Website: lowes
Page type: customer-info-address
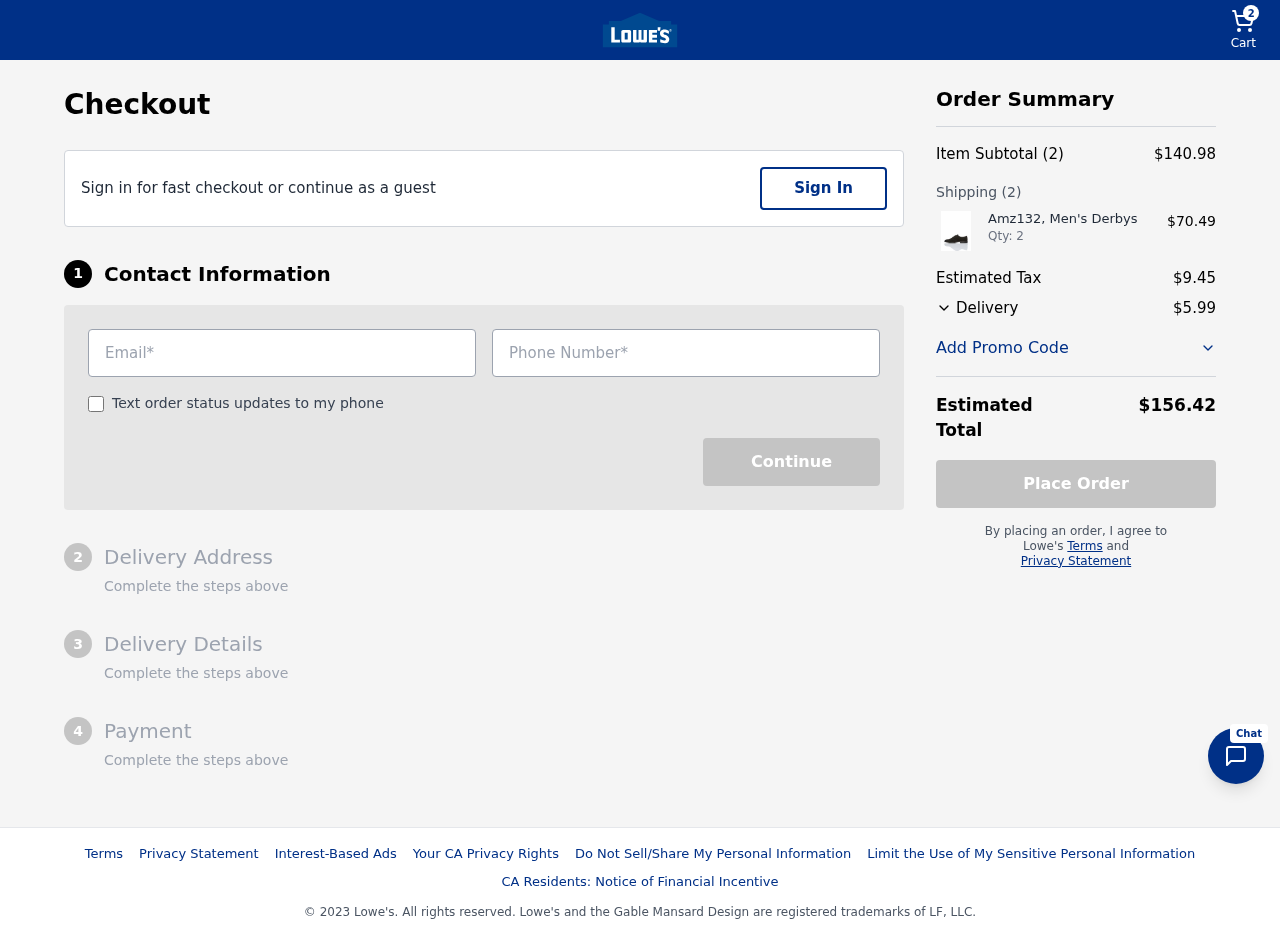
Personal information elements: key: PII_EMAIL
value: dean_bauer@gmail.com
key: PII_PHONE
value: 9287270629
Product elements: key: PRODUCT1_NAME
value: Amz132, Men's Derbys
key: PRODUCT1_PRICE
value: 70.49
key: PRODUCT1_QUANTITY
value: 2
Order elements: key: ORDER_NUM_ITEMS
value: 2
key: ORDER_SUBTOTAL
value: $140.98
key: ORDER_NUM_ITEMS2
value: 2
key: ORDER_TAX
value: $9.45
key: ORDER_SHIPPING_COST
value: $5.99
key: ORDER_TOTAL
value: $156.42